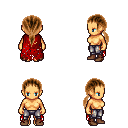
a pixel art fantasy rpg character, female body template, human, tanned skin, red tattered cape, metal pants, brown ponytail hairstyle, brown shoes, four views (front, back, left, right), 2x2 character sprite sheet, small pixel art, hard edges, no anti-aliasing